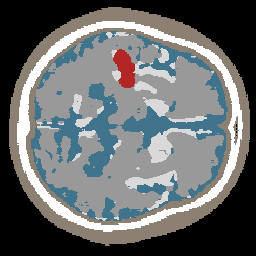
Label: lesion